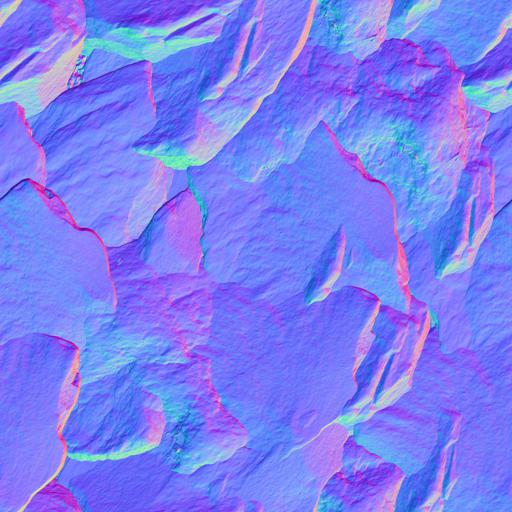
cliff rock rocks stone